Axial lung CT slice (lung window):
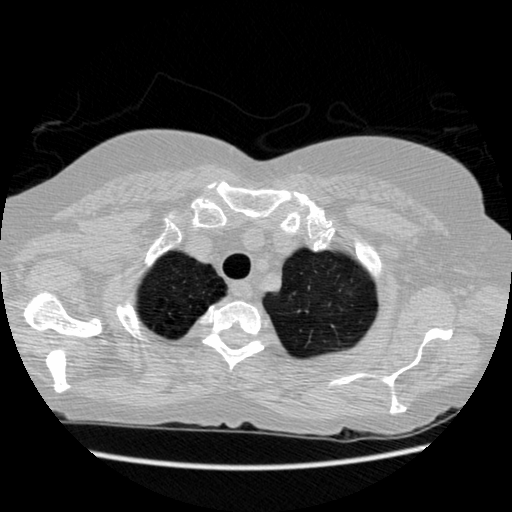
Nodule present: no